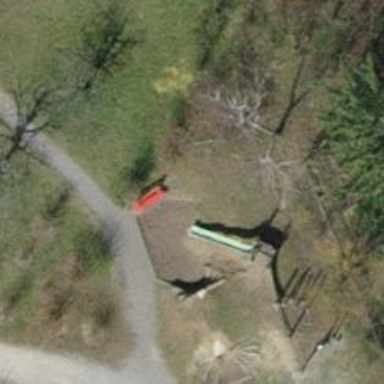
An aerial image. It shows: Red bench.